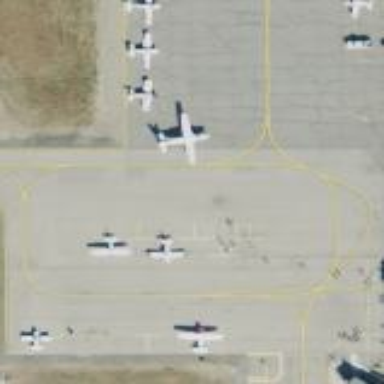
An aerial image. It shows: Apron at the airport.